Question: I'm a linux newbie coming from a Windows background and I am trying to find a simple full-screen console-based plain-text editor. Something that emulates the look and feel of the Windows edit.com would be perfect.

Specifically, I'm looking for;
- - - - -
I'm using small-footprint versions of Ubuntu 904 and Centos 5.5.
edit:
I suppose what I'm looking for is a console editor that conforms to the normal keystrokes used by GUI editors, ie. cursor keys to move up/down/left/right, pg-up / pg-down keys to move up and down a page, home / end keys to move to the start or end of a line etc etc. In other words, the keys we all use without thinking, in any GUI environment, be it Windows or Linux.
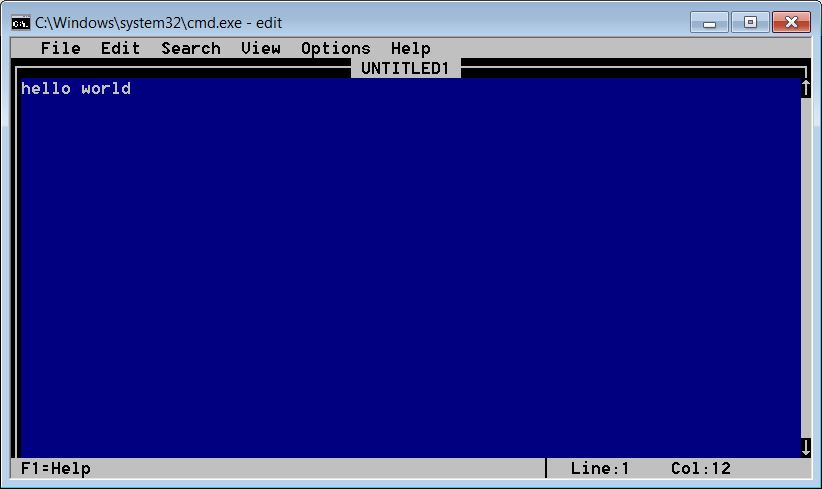
Answer: For the "GUI-shortcuts", try editor (it is in the repositories). One of the author's goals is actually to provide similar keyboard-shortcuts interface, so that ^O, ^S, ^W, F1 etc do exactly what you would expect from a GUI editor.
Another good choice is (also in the repositories). It has emacs-like shortcuts, but it also has a menu row, allowing to visually navigate through commands (and the menu also does show the shortcuts). Jed also has some nice features for programmers. Overall, I like jed more than diakonos - give it a try.
It is also worth mentioning that almost always keyboard shortcuts are configurable. That is still an inconvenience (esp. when working with multiple PCs), but an option.